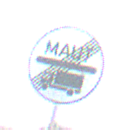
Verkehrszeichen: EndeMautpflicht
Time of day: MorningAfternoon
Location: Outdoor (Suburban)
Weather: Clear
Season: NotSpecified
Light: Natural